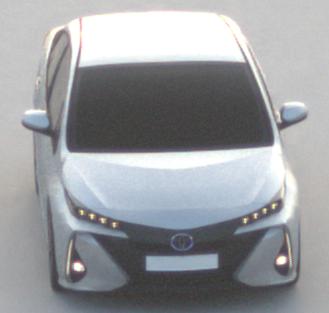
Make: Toyota
Model: Prius 1.8 Plug-In Hybrid
Detailed model: Prius (XW5) Plug-In
Model produced from: 2019/07
Model produced until: 2020/07
Doors: 5
Color: white
Road condition: dry road
Daytime: sunrise or sunset
Contrast: low contrast